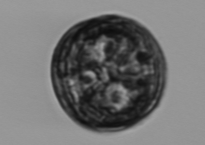
Label: Coscinodiscus